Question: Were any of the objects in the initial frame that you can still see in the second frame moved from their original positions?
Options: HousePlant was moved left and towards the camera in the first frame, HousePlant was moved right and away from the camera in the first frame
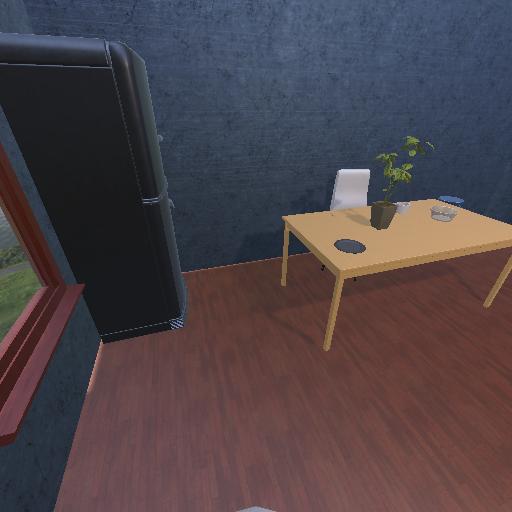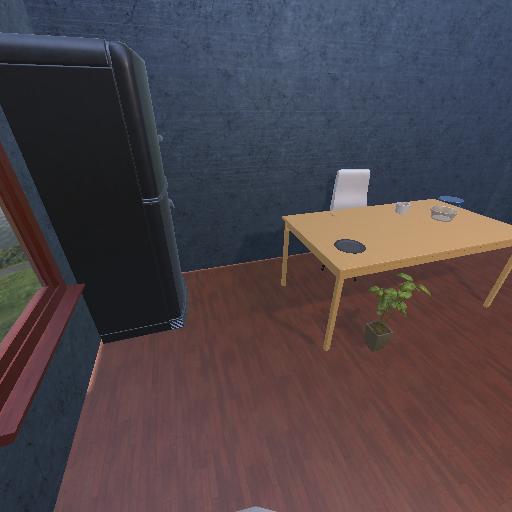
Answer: HousePlant was moved left and towards the camera in the first frame